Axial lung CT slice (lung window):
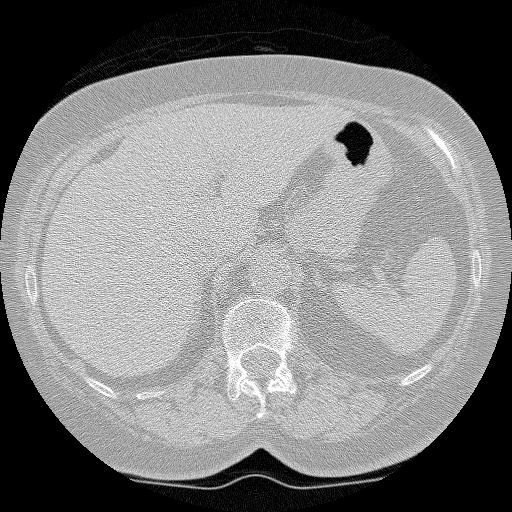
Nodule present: no